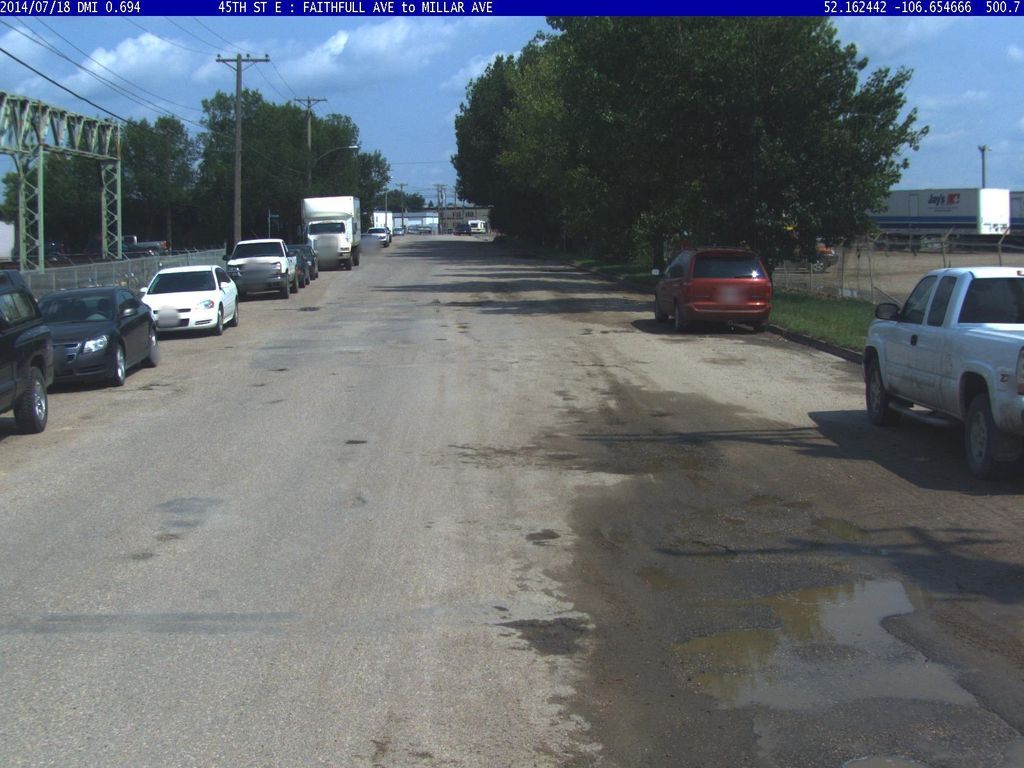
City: saskatoon